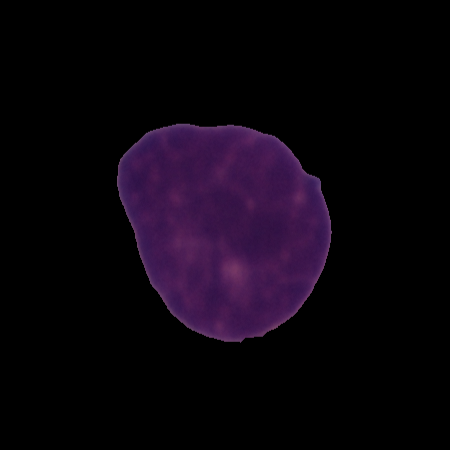
Label: cancer